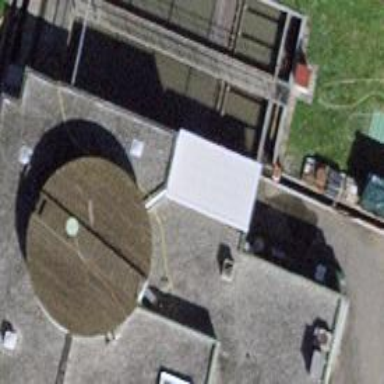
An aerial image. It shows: Building that is wastewater plant.